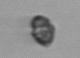
Label: Heterocapsa_rotundata